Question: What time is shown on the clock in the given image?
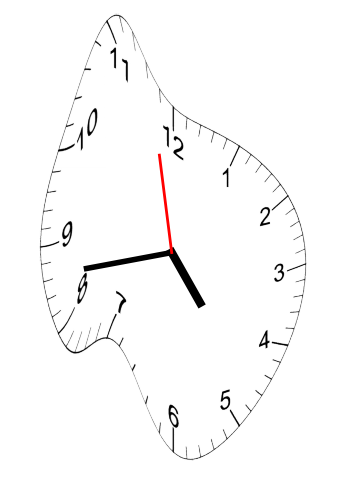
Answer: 04:42:58